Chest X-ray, PA view. Patient: 32 years old, sex M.
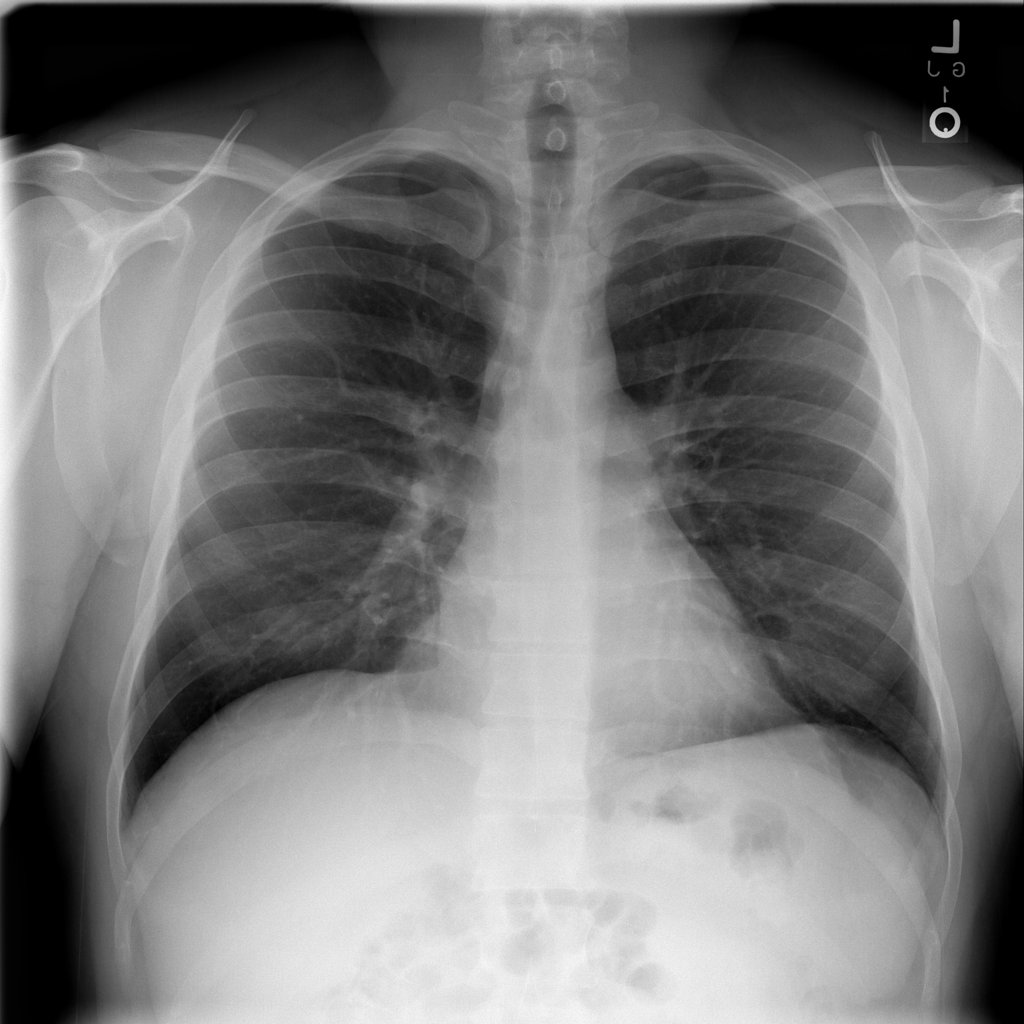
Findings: No Finding